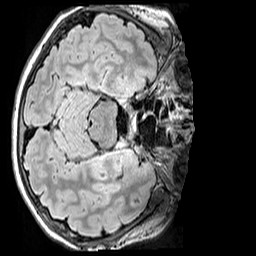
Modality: FLAIR
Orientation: axial
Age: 13
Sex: male
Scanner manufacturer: siemens
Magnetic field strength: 3 T
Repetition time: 5 s
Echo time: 0.388 s